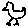
Label: bird